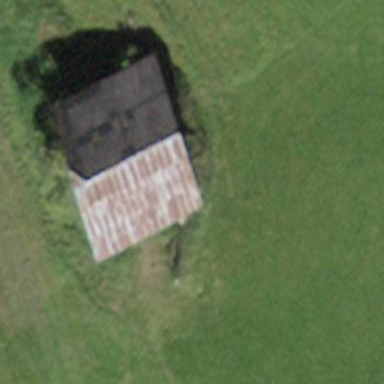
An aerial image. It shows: Barn.